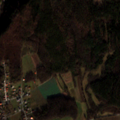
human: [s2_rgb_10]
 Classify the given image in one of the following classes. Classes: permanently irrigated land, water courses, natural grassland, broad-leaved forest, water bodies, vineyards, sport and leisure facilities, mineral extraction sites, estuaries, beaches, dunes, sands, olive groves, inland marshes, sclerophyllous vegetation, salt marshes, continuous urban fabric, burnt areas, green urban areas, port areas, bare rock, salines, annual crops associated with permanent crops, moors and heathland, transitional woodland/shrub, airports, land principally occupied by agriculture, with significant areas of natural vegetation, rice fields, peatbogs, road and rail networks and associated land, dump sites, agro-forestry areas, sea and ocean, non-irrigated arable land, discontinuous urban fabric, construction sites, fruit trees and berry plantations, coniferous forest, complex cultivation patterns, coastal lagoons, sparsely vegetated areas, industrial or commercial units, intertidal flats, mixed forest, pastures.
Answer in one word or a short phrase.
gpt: discontinuous urban fabric, non-irrigated arable land, land principally occupied by agriculture, with significant areas of natural vegetation, broad-leaved forest, coniferous forest, mixed forest